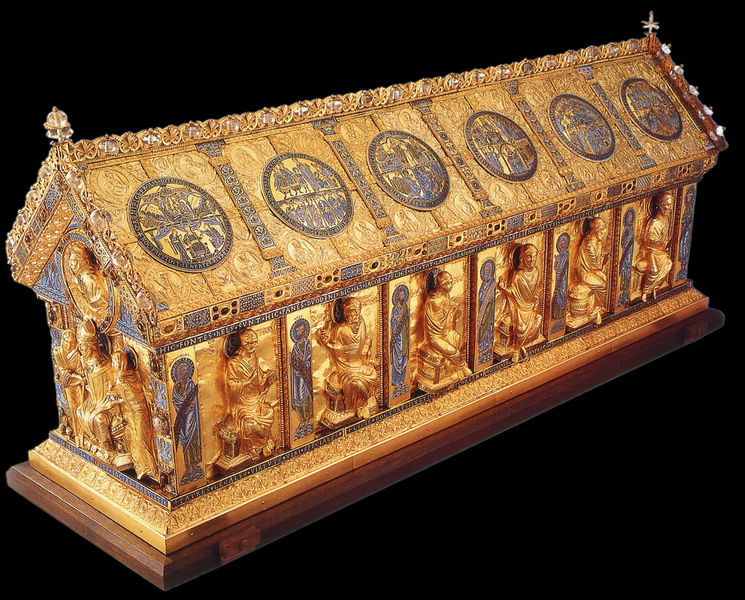
Titel: Heribertschrein
Standort: Köln, Neu St. Heribert (EU - D - NRW)
Schlagwörter: blau, sitzen, holz, dach, haus, leute, ornament, silber, sockel, tot, figur, gold, sitzend, perlen, schräg, kreis, rund, relief, bilder, figuren, bischof, inschrift, ornamente, verzierung, truhe, kreuz, kreise, kunst, verziert, heiligenschein, sarg, quader, jesus, heilige, karl, schatulle, schrein, kuns, apostel, evangelisten, heilger, sarkofag, juelen, schatztrzuhe, goldener sarg